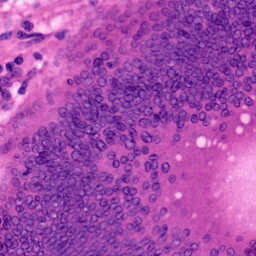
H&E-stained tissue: Colon